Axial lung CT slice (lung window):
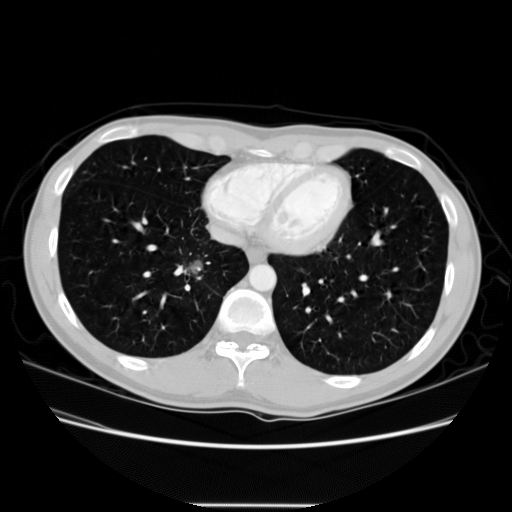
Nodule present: yes
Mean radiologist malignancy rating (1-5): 5